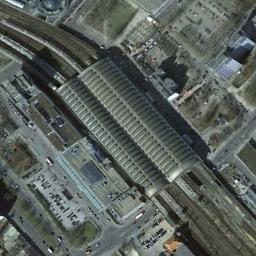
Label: railway_station